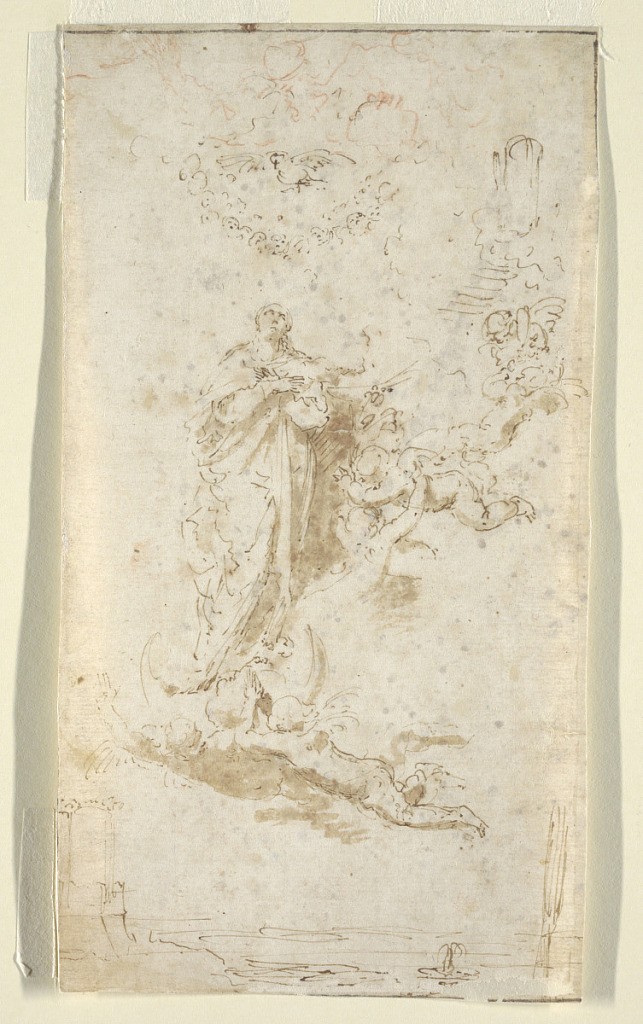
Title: The Immaculate Conception
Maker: Jusepe de Ribera, Spanish, active Italy, 1591 – 1652
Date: ca. 1640
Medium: Pen and brown ink, brush and brown wash, red chalk on white laid paper
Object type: Drawing
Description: Drawing of the Virgin Mary at center right looking up, surrounded by flying winged putti.